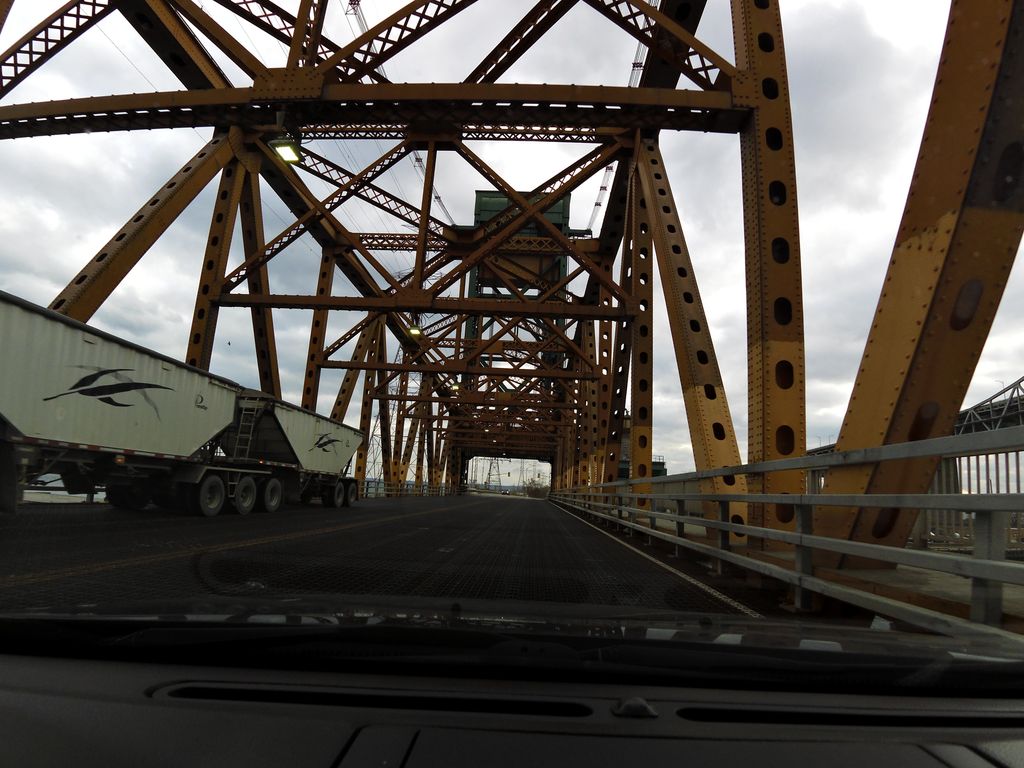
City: hamilton